Question: I would also appreciate if you could guide me to a easy-to-understand tutorial on entity-relationships so I could learn how to draw them on paper first.
1. A CD has a title, a year of production and a CD type. (CD type could be anything: mini-CD, CD-R, CD-RW, DVD-R, DVD-RW...)
2. A CD usually has multiple songs on different tracks. Each song has a name, an artist and a track number. Entity set Song is considered to be weak and needs support from entity set CD.
3. A CD is produced by a producer which has a name and an address.
4. A CD may be supplied by multiple suppliers, each has a name and an address.
5. A customer may rent multiple CDs. Customer information such as Social Security Number (SSN), name, telephone needs to be recorded. The date and period of renting (in days) should also be recorded.
6. A customer may be a regular member and a VIP member. A VIP member has additional information such as the starting date of VIP status and percentage of discount.
Is this Entity diagram correct? This is so fracking confusing. I've built this diagram on just intuition rather a systematic approach they teach in a textbook. I still can't wrap my head around the many-to-one relation, weak entities, foreign keys.

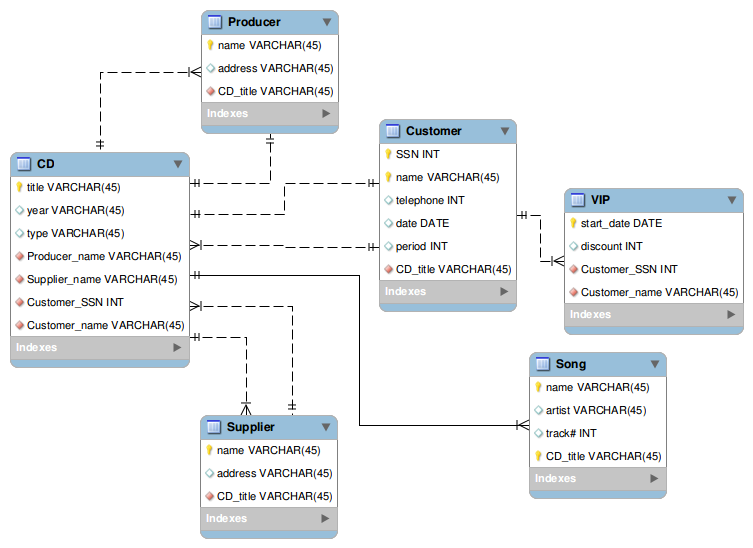
Answer: There's a fair article on ERDs on <URL>.
When you're starting a new ERD - whether it's hand-drawn or computer-drawn - you should focus first on the entities (). Add the relationships in and then worry about fleshing out your non-key predicates. When you get some experience with ERDs you'll get to the point where you won't need much more work to achieve normalization. It will start to come naturally to you.
There are probably quite a few changes that you'll want to make to your diagram. Since this may be homework, I'll give you an alternative diagram to consider:

This model takes a more sophisticated view of your rules, for example:
- - -
None of these are necessarily right for your model. It depends on your business rules.
Compare your model with this one and ask yourself what is different and why you might want to take one approach or the other.